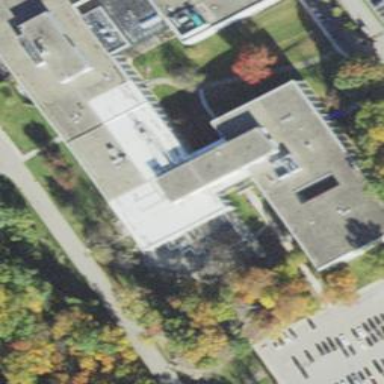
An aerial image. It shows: Hospital providing healthcare services.